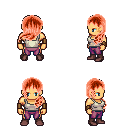
a pixel art fantasy rpg character, male body template, human, tanned skin, white pirate shirt, magenta pants, red left-swept hairstyle, leather bracers, maroon shoes, four views (front, back, left, right), 2x2 character sprite sheet, small pixel art, hard edges, no anti-aliasing